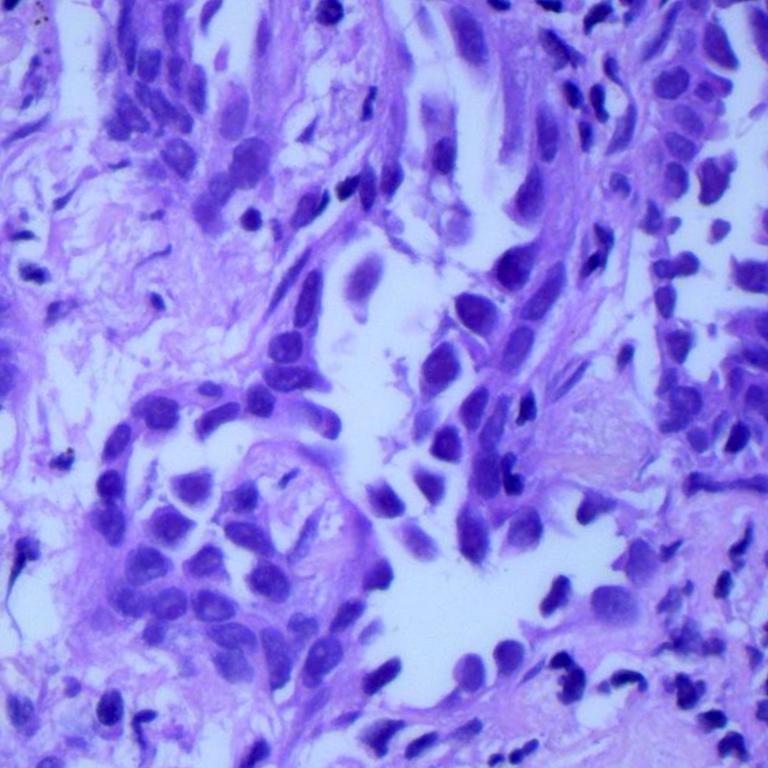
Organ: lung
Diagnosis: adenocarcinomas